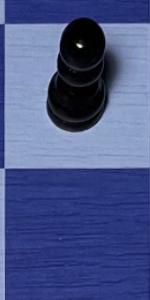
Label: Empty